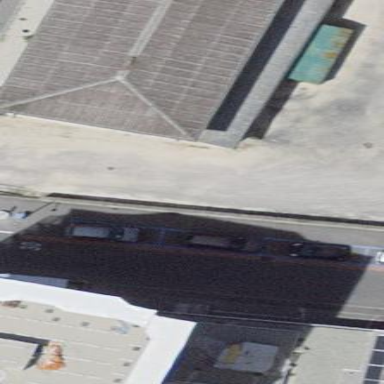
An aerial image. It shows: View of roof of building.